Question: I have the below table where names will be inserted first. Then I will get IDs where I need to map with names
'''
ID NAME
null Test1
null Test2
1 null
2 null
'''

I need the result like
'''
ID NAME
1 Test1
2 Test2
'''
I tried below query but it doesn't work for me
'''
select t1.ID , t2.Name from table1 T1 join table1 t2 on T1.id = t2.id
'''
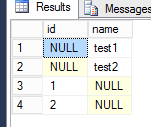
Answer: According to screen short you are working with SQL Server , you could try 'cte' expression which may help you
'''
;with cte as
(
select max(id) id, row_number() over (order by (select 1)) rn from
(
select *, rank() over(order by id) rnk from table
) a
group by a.rnk
having max(id) is not null
), cte1 as
(
select max(name) name, row_number() over (order by (select 1)) rn from
(
select *, rank() over(order by name) rnk from table
) a
group by a.rnk
having max(name) is not null
)
select c.id, c1.name from cte c
join cte1 c1 on c1.rn = c.rn
'''
'''
id name
1 test1
2 test2
'''